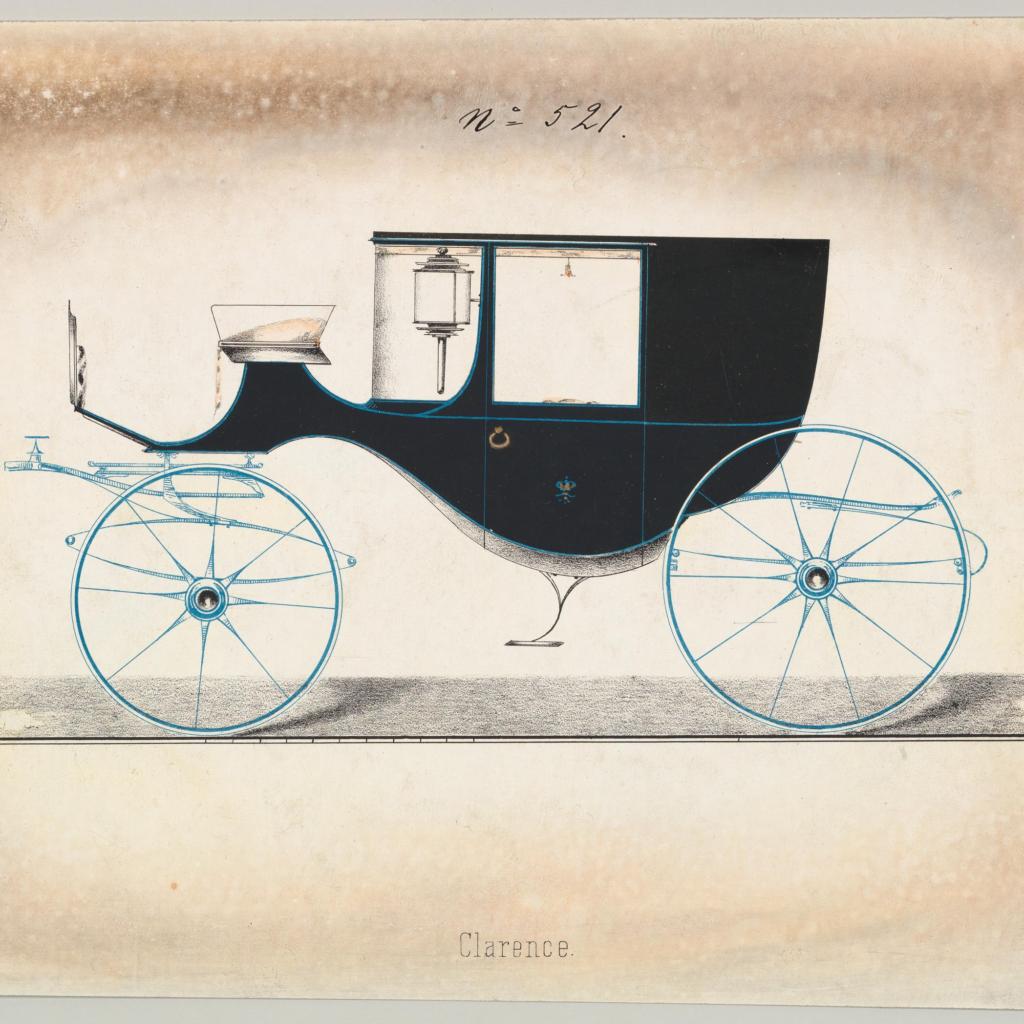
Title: Design for Coupé, no. 521 ("Clarence")
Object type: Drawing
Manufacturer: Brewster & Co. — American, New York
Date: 1850–70
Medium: Hand-colored lithograph w/ metallic ink
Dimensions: sheet: 6 3/16 x 8 3/4 in. (15.7 x 22.2 cm)
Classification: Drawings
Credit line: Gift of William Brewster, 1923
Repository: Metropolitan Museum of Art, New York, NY